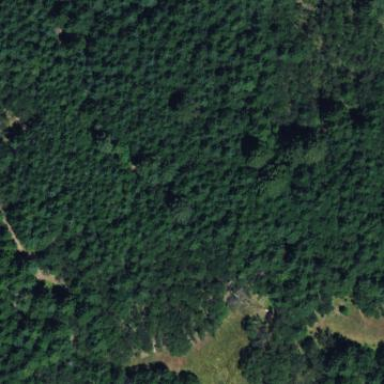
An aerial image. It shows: Forest area.